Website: apple
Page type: payment
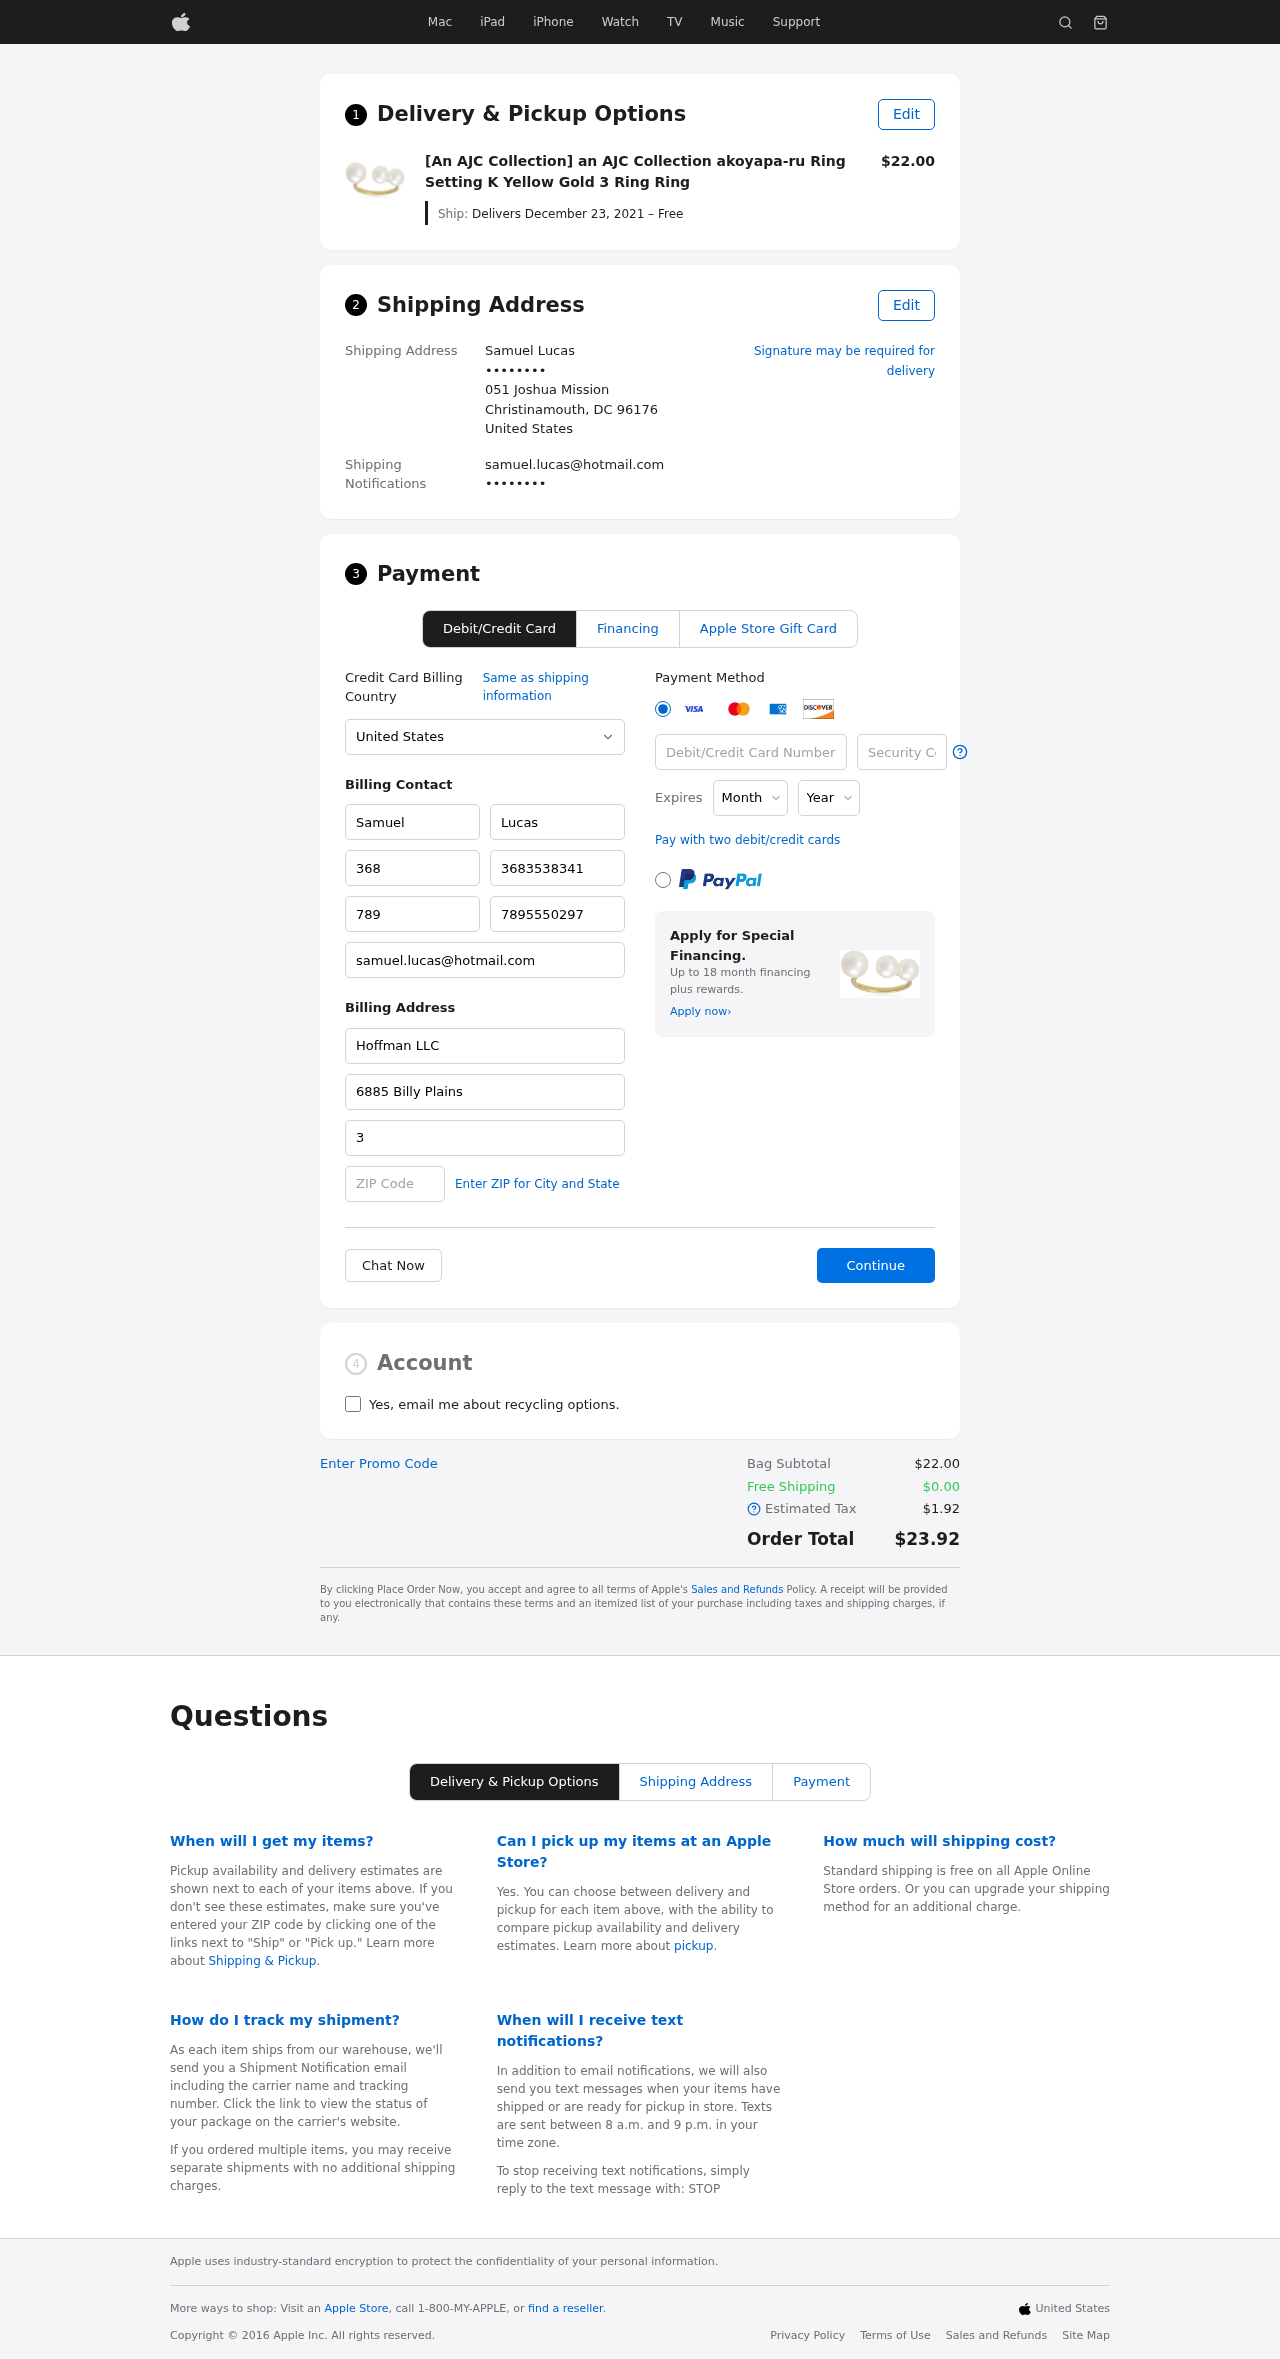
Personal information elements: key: PII_CARD_CVV
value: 997
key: PII_CARD_EXPIRY_MONTH
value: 12
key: PII_CARD_EXPIRY_YEAR
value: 28
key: PII_CARD_NUMBER
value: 2432 9757 6742 6098
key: PII_CITY_STATE_ZIP
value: Christinamouth, DC 96176
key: PII_COMPANY
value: Hoffman LLC
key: PII_COUNTRY
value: United States
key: PII_EMAIL
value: samuel.lucas@hotmail.com
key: PII_EMAIL2
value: samuel.lucas@hotmail.com
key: PII_FIRSTNAME
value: Samuel
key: PII_FULLNAME
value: Samuel Lucas
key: PII_LASTNAME
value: Lucas
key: PII_PHONE3
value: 3683538341
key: PII_PHONE_ALT
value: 7895550297
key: PII_PHONE_ALT_AREA
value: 789
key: PII_PHONE_AREA
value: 368
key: PII_POSTCODE2
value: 85523
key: PII_SECURITY_CODE
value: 3709
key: PII_STREET
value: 051 Joshua Mission
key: PII_STREET2
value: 6885 Billy Plains
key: PII_PHONE
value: ••••••••
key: PII_PHONE2
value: ••••••••
Product elements: key: PRODUCT1_NAME
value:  [An AJC Collection] an AJC Collection akoyapa-ru Ring Setting K Yellow Gold 3 Ring Ring
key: PRODUCT1_PRICE
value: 22
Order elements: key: ORDER_DELIVERY_DATE
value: Delivers December 23, 2021 – Free
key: ORDER_SUBTOTAL
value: $22.00
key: ORDER_SHIPPING_COST
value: $0.00
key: ORDER_TAX
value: $1.92
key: ORDER_TOTAL
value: $23.92